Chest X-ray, AP view. Patient: 51 years old, sex F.
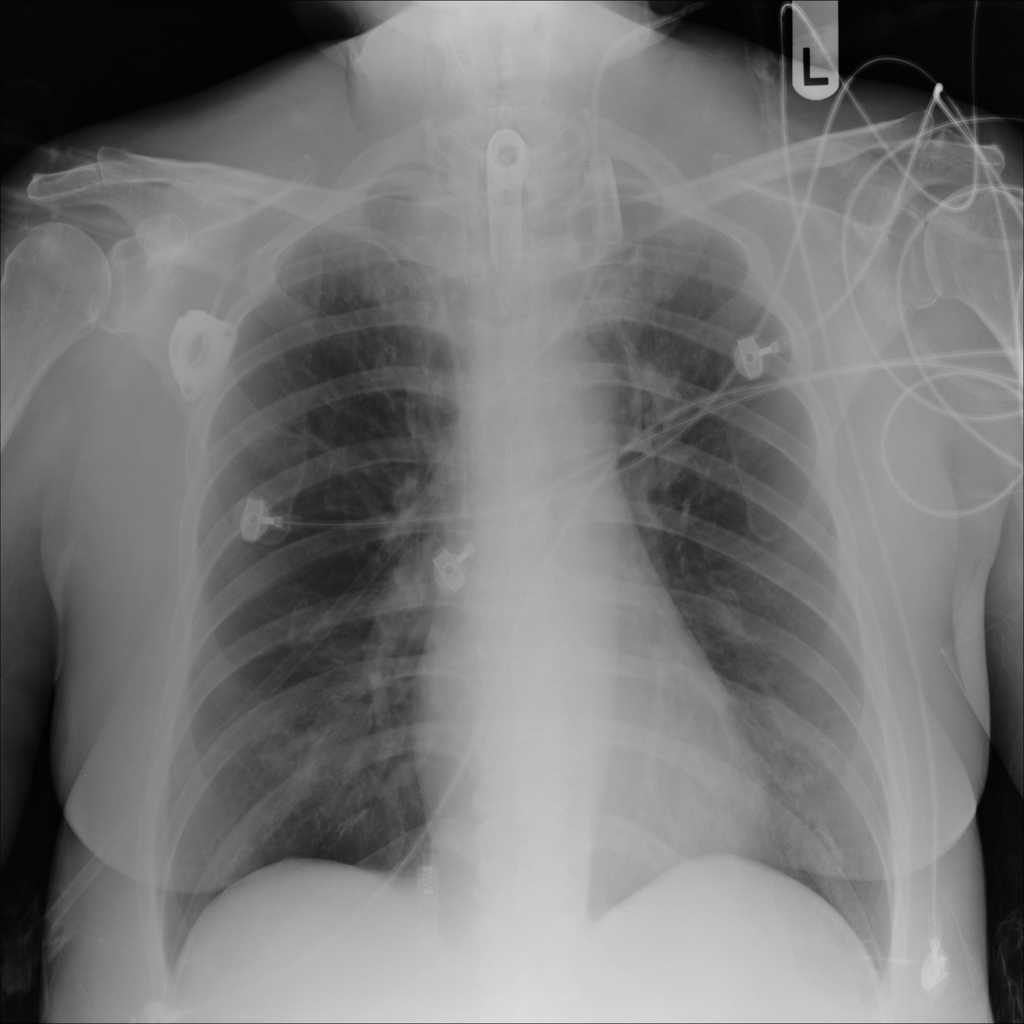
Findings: No Finding